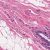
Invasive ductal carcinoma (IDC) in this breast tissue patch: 0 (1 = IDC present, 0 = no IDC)